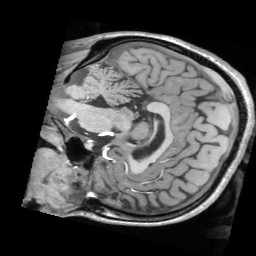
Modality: T1w
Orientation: sagittal